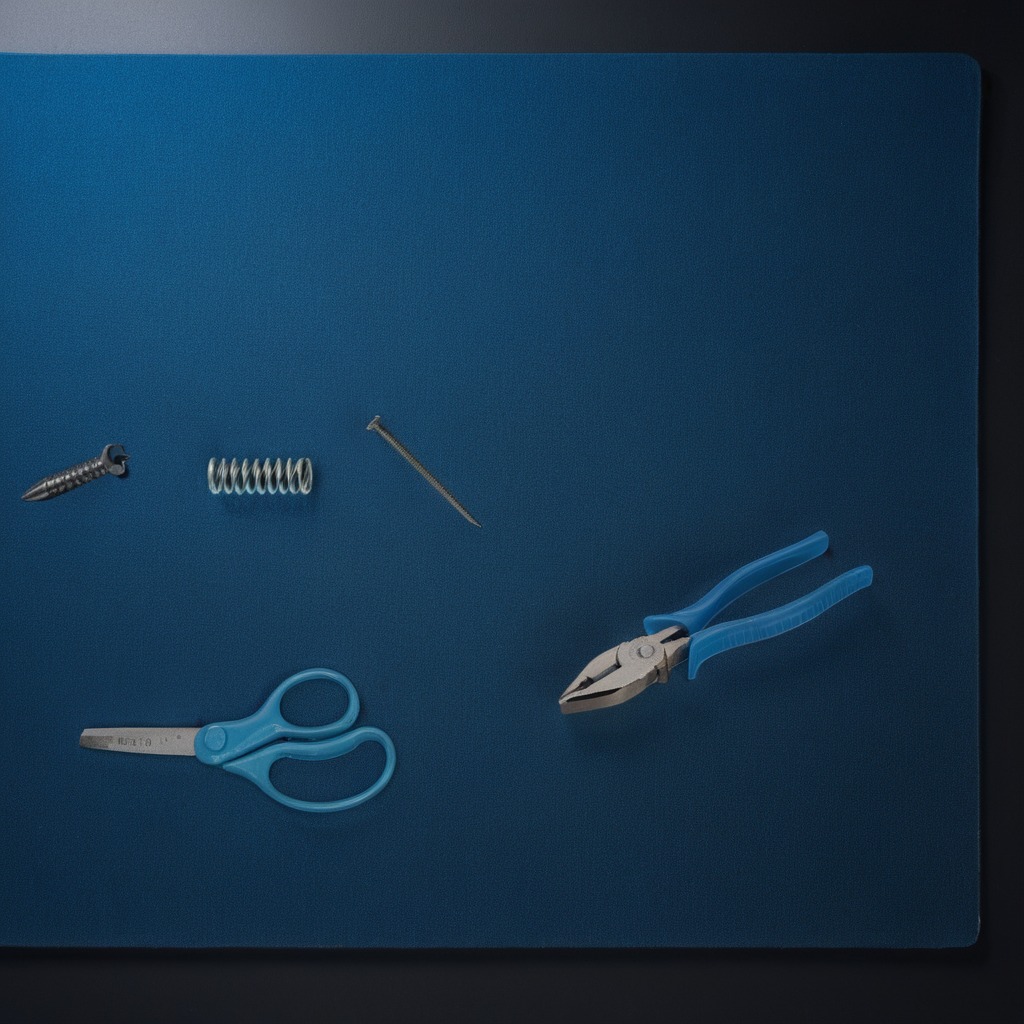
A metal machine screw, an iron nail, pliers, a coiled metal spring, and a pair of scissors are lying on the clean granite tabletop.